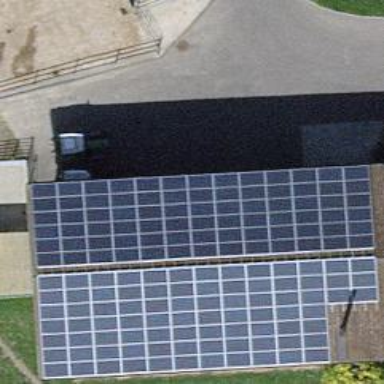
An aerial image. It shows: Solar power generator.